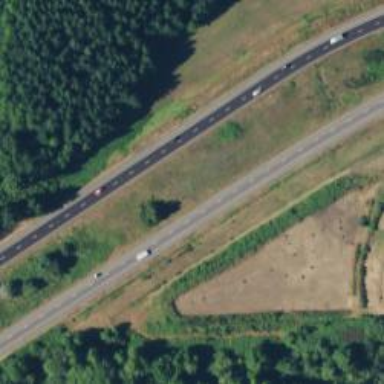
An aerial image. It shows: Trunk highway with expressway features.